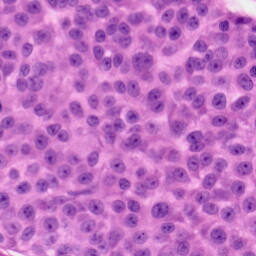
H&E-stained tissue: Skin